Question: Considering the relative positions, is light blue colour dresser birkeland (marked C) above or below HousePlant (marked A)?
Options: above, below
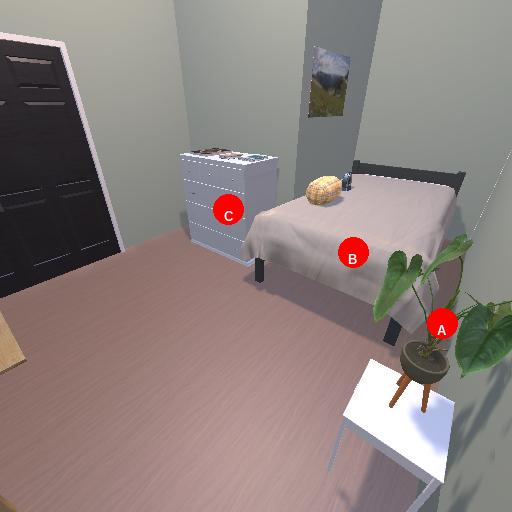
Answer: above